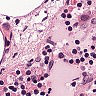
Metastatic tissue present: no